Question: I was wondering how can that little menu thing as in the picture below can be created?
Thanks! :)

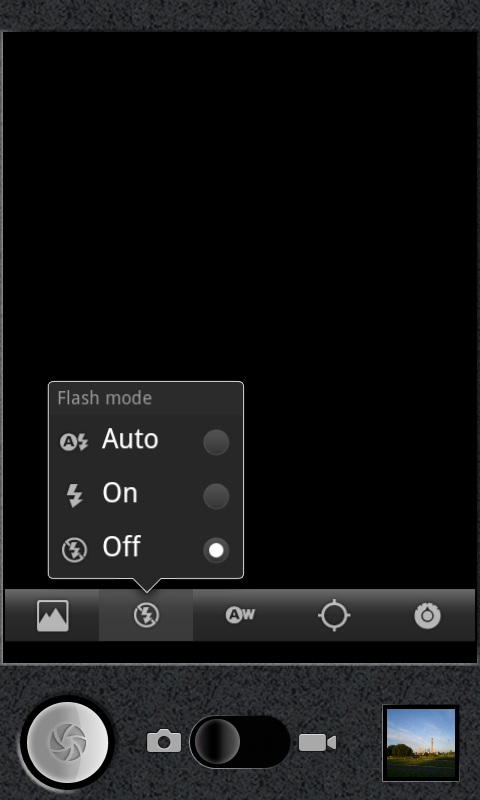
Answer: These are PopupWindows:
Some samples:
<URL>
<URL>
<URL>